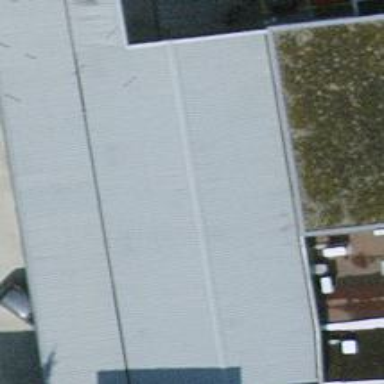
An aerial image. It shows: View of roof of building.